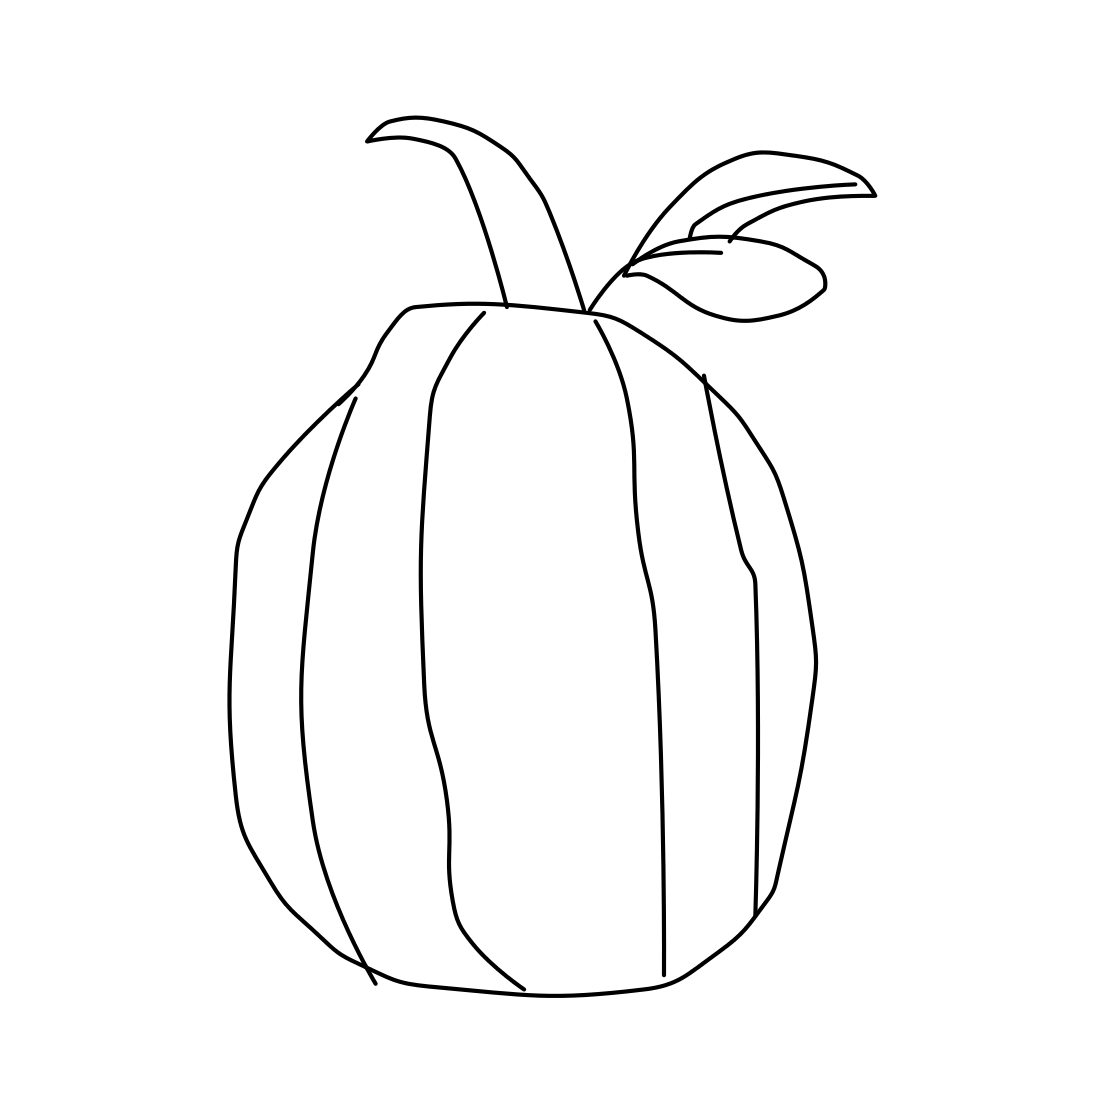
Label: pumpkin